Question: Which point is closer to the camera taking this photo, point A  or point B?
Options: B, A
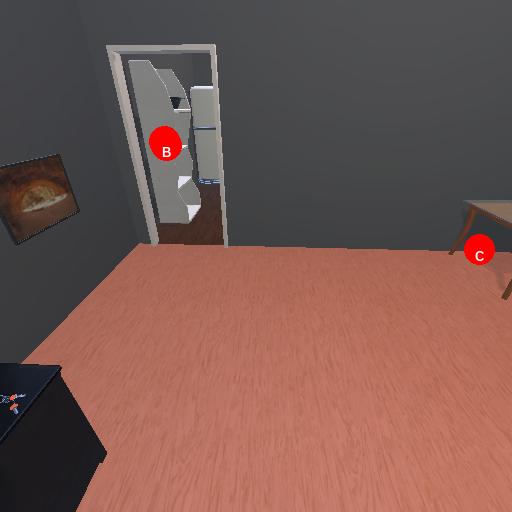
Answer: B